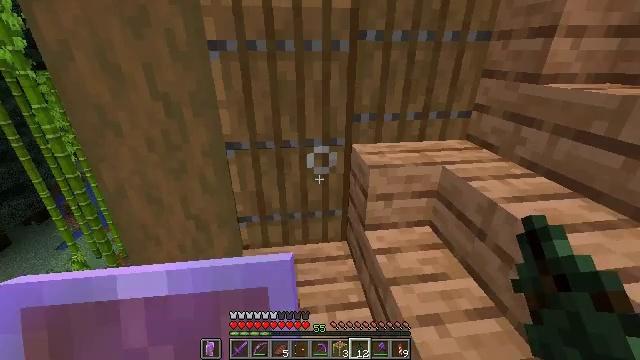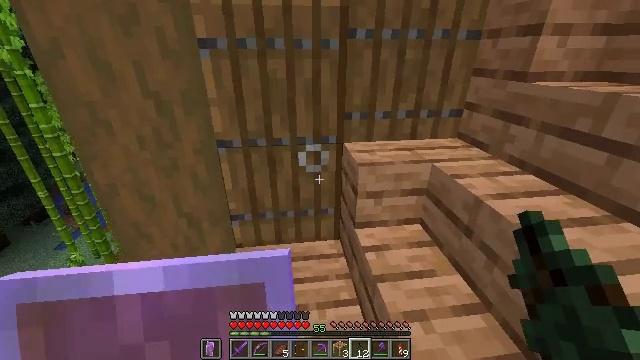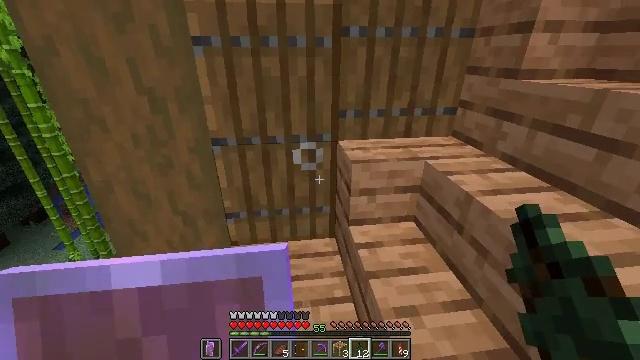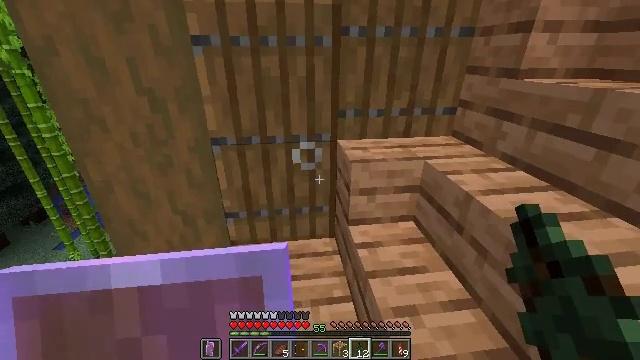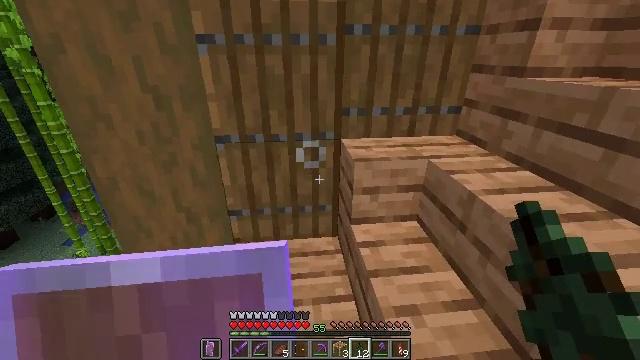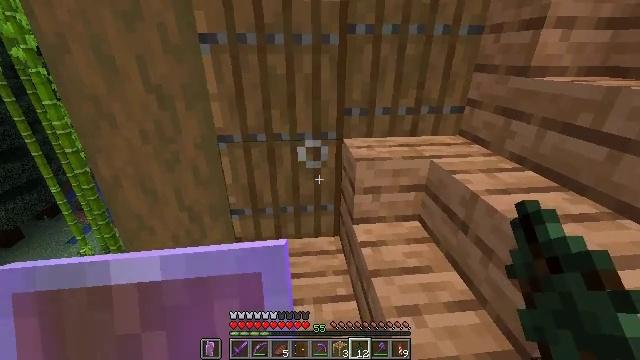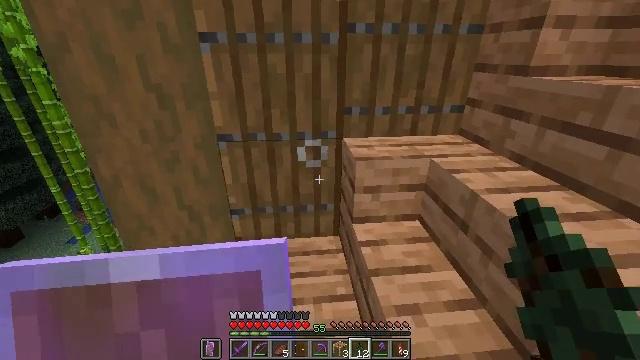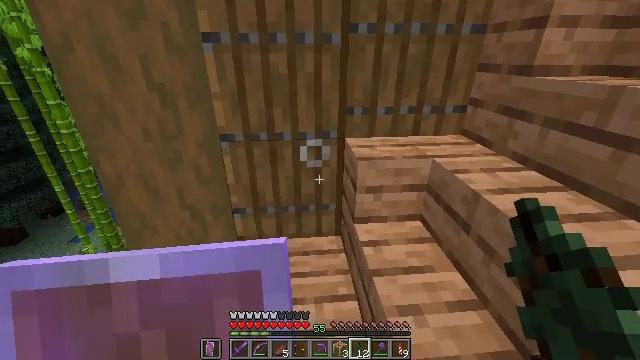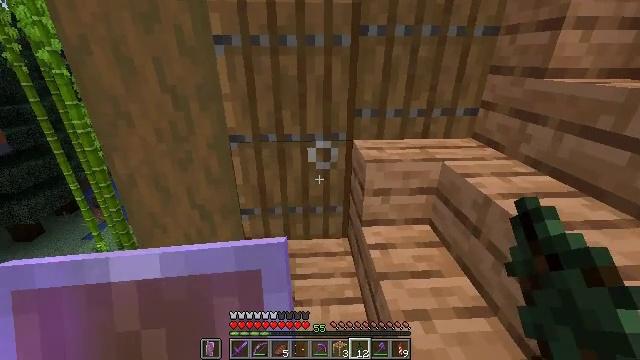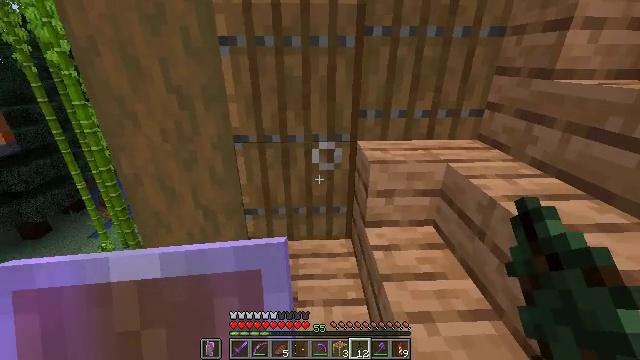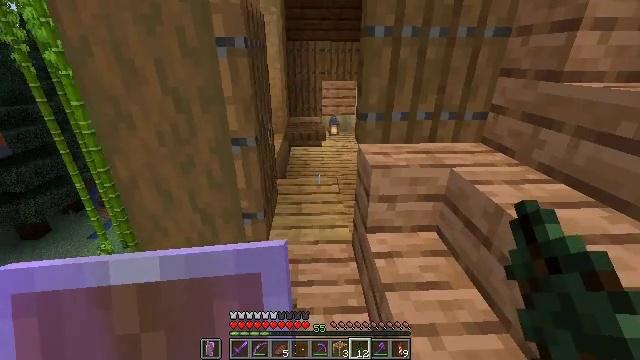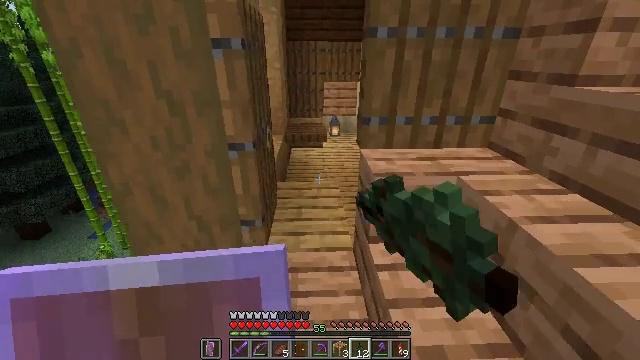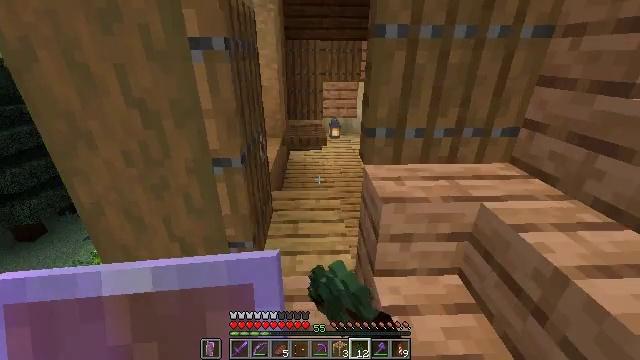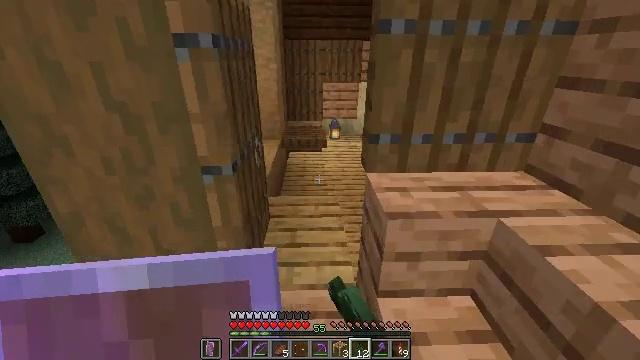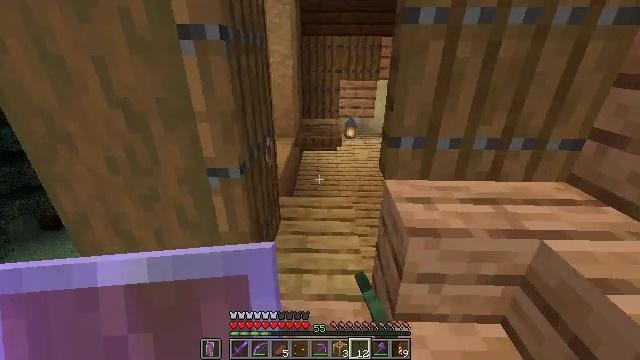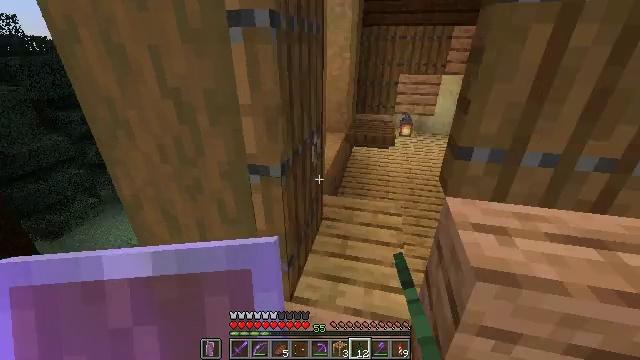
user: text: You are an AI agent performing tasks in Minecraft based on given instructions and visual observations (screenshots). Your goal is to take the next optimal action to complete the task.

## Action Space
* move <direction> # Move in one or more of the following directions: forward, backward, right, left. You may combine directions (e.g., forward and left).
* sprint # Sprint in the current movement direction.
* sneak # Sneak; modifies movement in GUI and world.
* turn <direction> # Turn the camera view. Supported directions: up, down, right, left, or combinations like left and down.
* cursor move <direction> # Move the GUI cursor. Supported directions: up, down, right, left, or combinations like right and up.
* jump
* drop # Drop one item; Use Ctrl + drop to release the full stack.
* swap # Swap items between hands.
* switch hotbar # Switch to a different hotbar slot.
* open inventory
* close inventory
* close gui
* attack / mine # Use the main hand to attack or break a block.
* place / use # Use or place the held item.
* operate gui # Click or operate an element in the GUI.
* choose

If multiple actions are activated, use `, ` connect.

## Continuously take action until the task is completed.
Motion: motion action
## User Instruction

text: Mine the brown shulker box.
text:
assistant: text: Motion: no_op
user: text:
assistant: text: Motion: no_op
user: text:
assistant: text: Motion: no_op
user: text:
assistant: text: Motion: turn left
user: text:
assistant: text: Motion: no_op
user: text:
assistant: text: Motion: no_op
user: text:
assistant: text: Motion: no_op
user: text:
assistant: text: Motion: turn left
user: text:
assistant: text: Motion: no_op
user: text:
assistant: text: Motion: move forward, use / place
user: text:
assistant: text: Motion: move forward, use / place
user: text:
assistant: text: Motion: move forward, use / place
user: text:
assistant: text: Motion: move forward, use / place
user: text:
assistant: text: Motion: move forward, turn left
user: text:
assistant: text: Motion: move forward, turn left and down
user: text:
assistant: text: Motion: move forward, turn left and down
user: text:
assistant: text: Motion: move forward
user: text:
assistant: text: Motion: move forward
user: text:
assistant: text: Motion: move forward, turn right
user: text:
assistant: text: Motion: move forward, turn right
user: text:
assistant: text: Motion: move forward, turn right
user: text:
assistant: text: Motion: move forward and move right
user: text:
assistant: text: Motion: move forward and move right
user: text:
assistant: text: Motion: move forward and move right
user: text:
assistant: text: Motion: move forward
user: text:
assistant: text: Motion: move forward, turn left
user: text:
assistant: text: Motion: move forward, turn left
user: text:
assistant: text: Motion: turn left
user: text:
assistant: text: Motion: no_op
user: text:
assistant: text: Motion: no_op